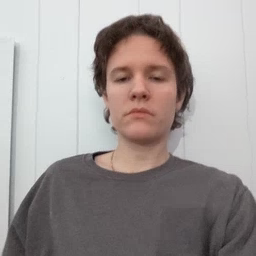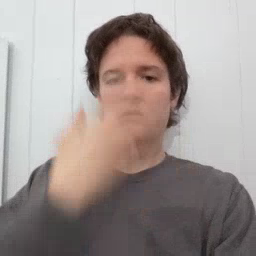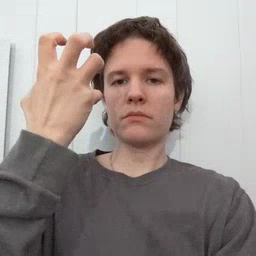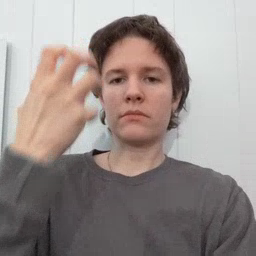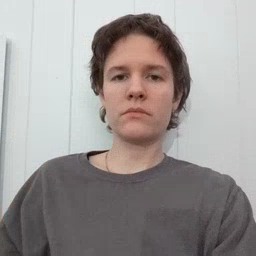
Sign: mad